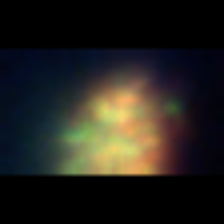
Taxon: Unknown_detritus
Group: Unknown